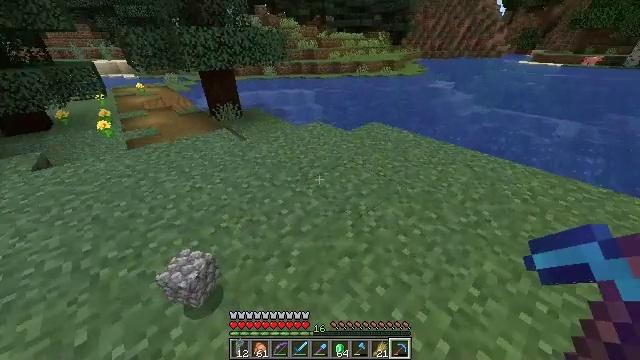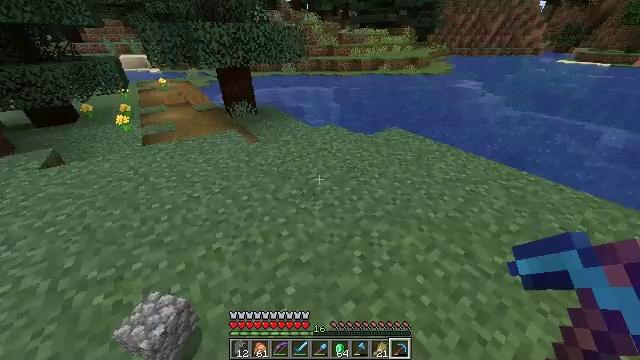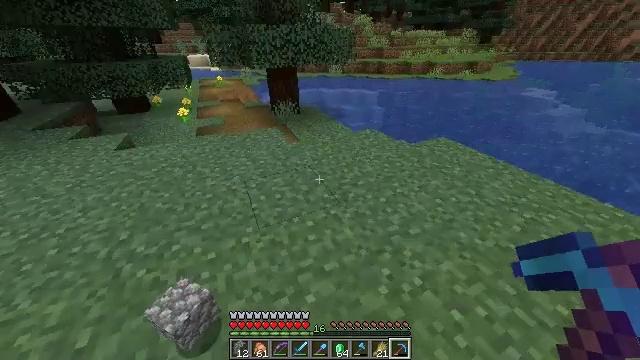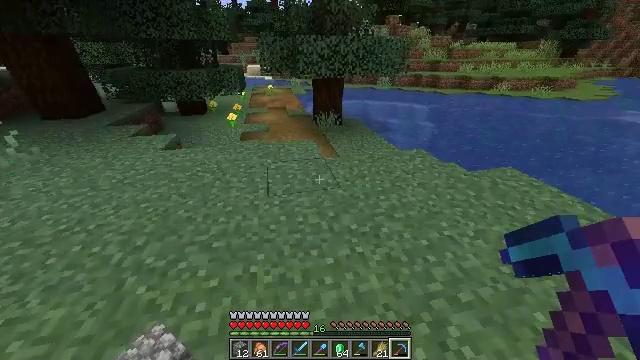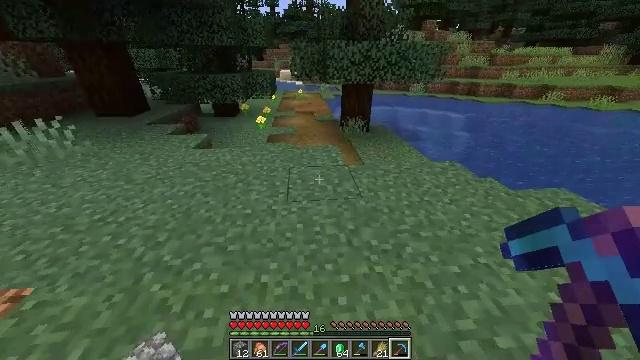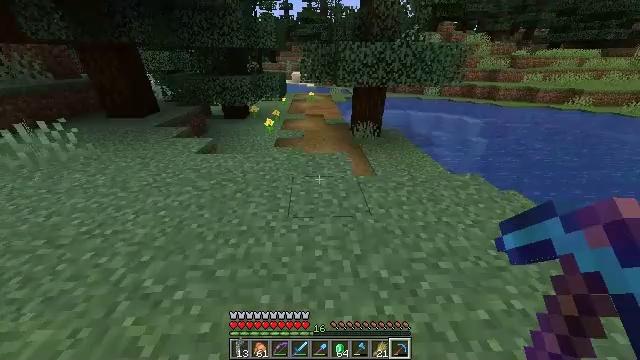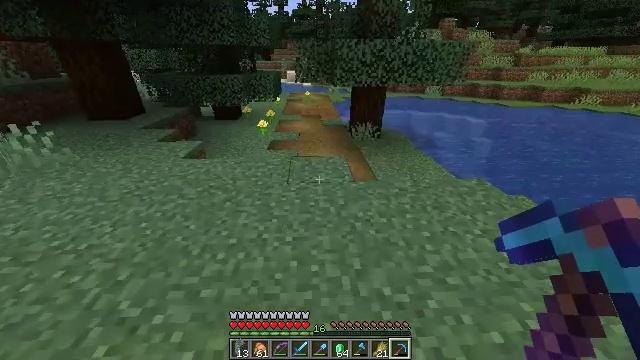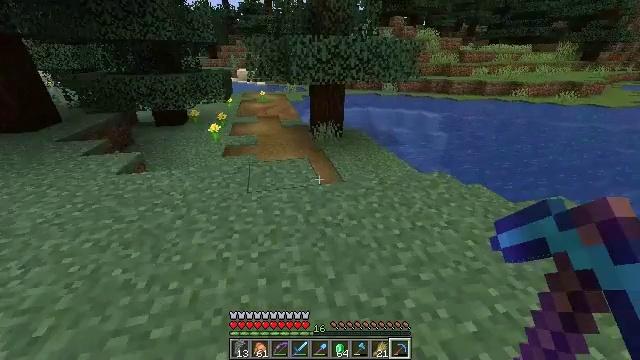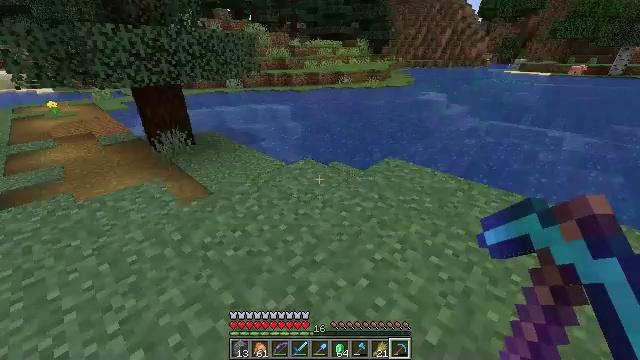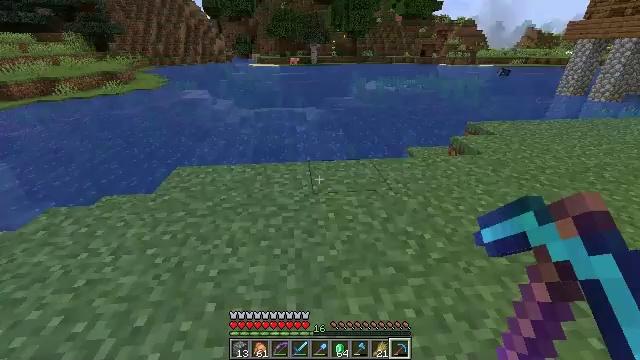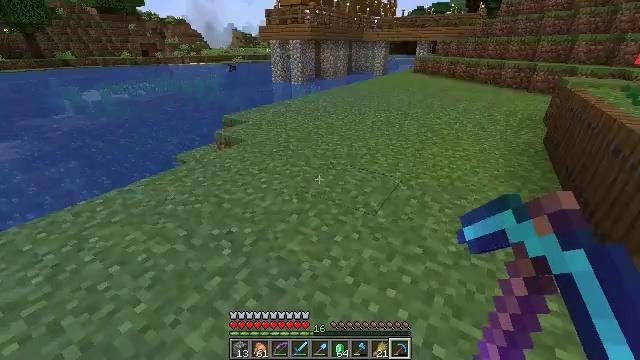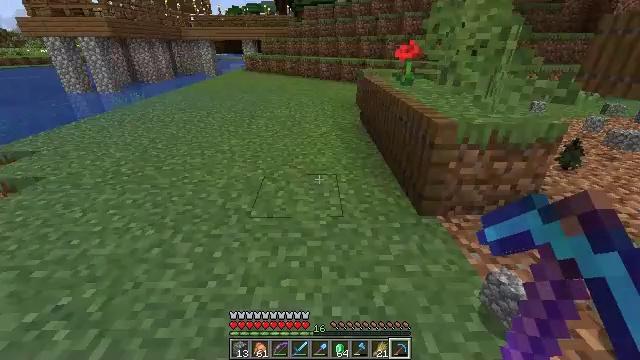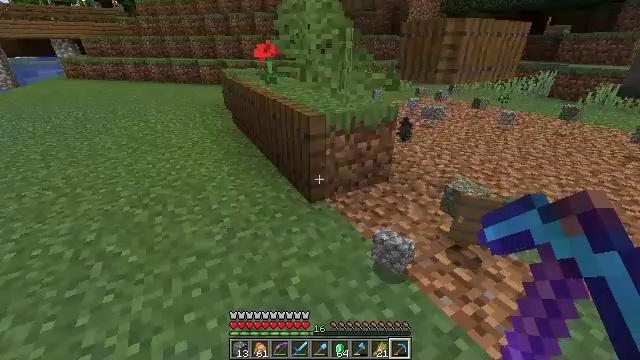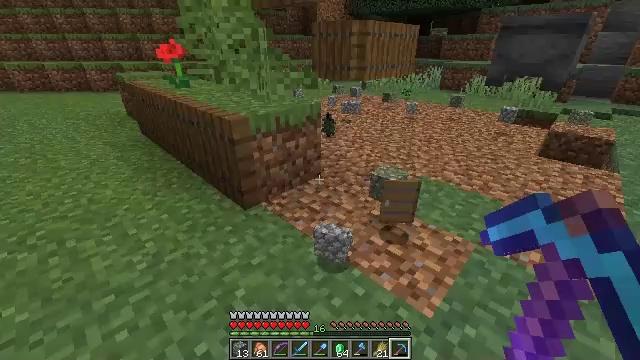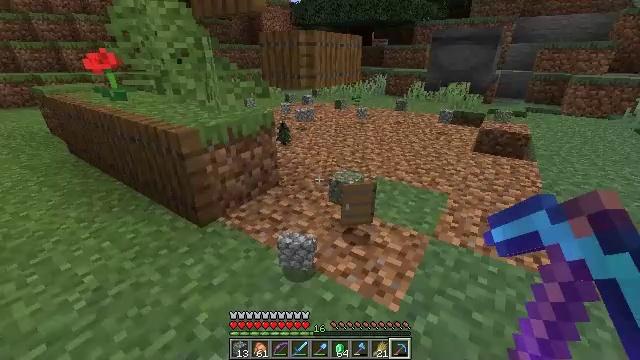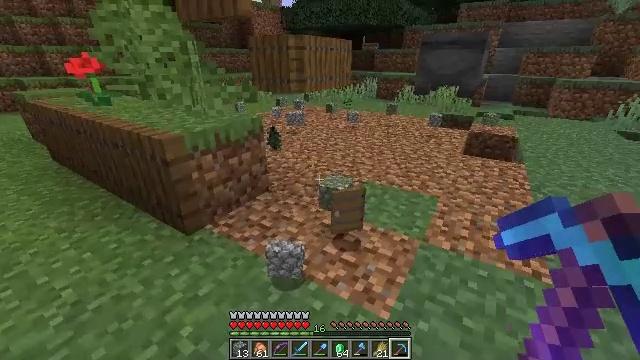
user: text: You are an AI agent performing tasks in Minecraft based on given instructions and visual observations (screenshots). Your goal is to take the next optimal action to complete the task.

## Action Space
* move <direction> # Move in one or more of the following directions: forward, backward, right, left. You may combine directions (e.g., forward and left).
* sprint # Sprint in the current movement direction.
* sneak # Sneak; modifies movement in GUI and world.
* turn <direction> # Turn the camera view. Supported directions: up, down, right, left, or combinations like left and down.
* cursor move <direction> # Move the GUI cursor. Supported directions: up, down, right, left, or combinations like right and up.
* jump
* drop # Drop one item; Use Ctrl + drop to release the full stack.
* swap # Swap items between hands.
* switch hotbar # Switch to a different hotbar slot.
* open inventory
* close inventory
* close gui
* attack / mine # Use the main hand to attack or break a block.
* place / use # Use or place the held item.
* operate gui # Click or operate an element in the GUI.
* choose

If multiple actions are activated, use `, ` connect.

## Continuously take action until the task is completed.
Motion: motion action
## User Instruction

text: Drop an ink sac.
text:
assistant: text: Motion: move forward, turn left
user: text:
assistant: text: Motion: move forward, turn left
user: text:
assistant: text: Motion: move forward, turn left and up
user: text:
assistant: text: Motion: move forward, turn left and up
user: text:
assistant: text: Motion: turn left
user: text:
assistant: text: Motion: no_op
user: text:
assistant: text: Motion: turn right
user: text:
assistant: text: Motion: turn right
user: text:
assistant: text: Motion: turn right
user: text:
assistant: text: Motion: turn right
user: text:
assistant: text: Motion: turn right
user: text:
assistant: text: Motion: turn right
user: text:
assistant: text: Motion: turn right
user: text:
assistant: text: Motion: turn right and up
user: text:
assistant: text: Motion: move forward and move right, turn right
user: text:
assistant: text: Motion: move forward and move right
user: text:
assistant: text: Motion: move forward and move right
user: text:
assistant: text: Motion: move forward and move right
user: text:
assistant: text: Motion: move forward and move right, turn left
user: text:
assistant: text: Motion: move forward and move right, turn left
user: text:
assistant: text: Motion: move forward and move right, turn left
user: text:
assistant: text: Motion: move forward and move right, sprint, turn left
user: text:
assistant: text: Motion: move forward and move right, sprint, turn left
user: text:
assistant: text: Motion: move forward, sprint, turn left
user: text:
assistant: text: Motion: move forward, sprint
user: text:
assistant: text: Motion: move forward
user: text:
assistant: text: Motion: move forward
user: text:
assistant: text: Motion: move forward, sprint
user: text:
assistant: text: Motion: move forward, sprint, turn left
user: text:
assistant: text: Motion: move forward, sprint